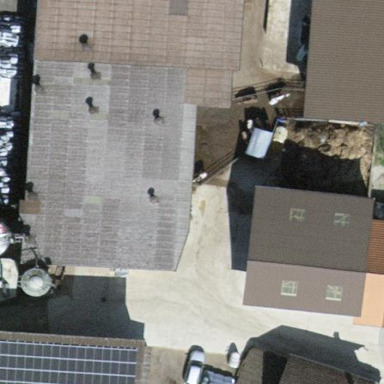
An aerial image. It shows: Farmyard area.